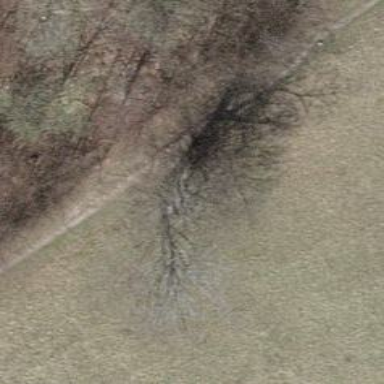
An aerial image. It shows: Brown bench in the vicinity.